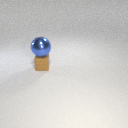
large blue metal sphere above small brown rubber cube